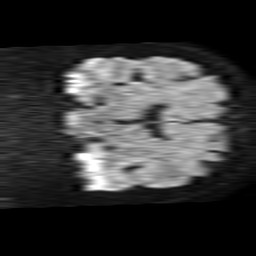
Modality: TRACE
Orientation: coronal
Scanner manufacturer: philips
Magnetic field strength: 1.5 T
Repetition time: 4.6 s
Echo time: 0.08517 s